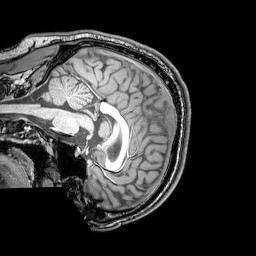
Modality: T1w
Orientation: sagittal
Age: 22
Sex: male
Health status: healthy
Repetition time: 0.081 s
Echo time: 0.037 s